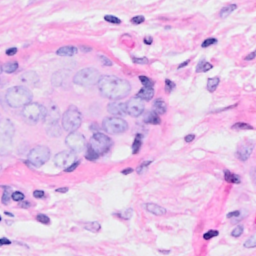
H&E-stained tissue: Breast